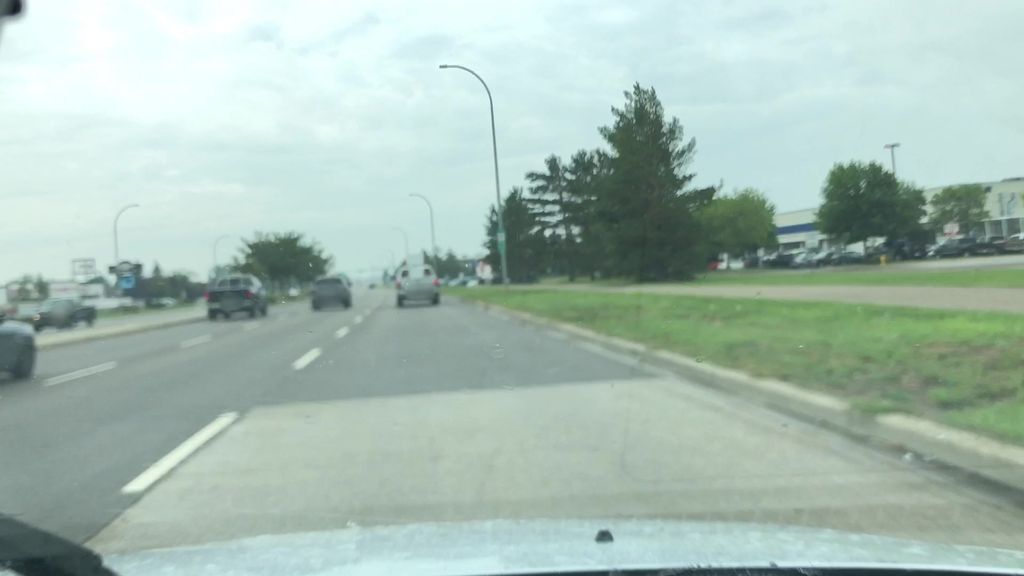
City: edmonton